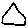
Label: hexagon